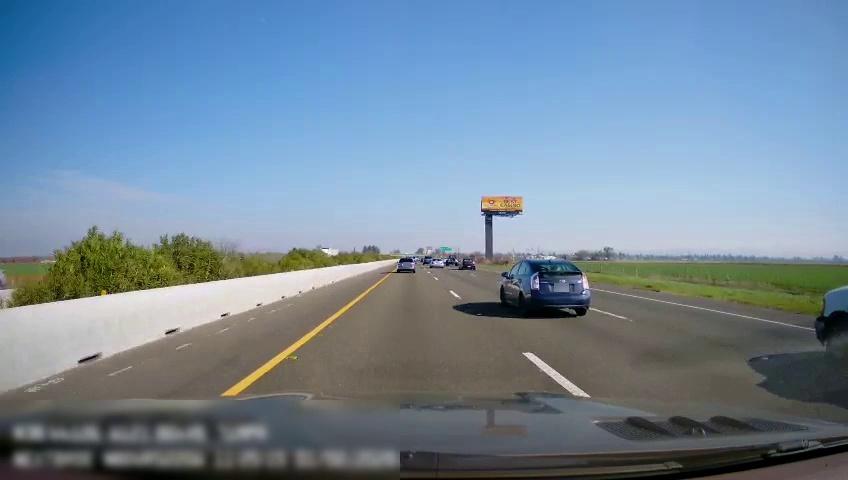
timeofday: Day
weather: Sunny
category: Drivable Space
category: Vehicles | Car
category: Vehicles | Truck
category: Vehicles | Car
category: Vehicles | Car
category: Vehicles | Car
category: Vehicles | Car
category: Lanes | Current Lane
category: Lanes | Current Lane
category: Lanes | Alternate Lane
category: Lanes | Alternate Lane